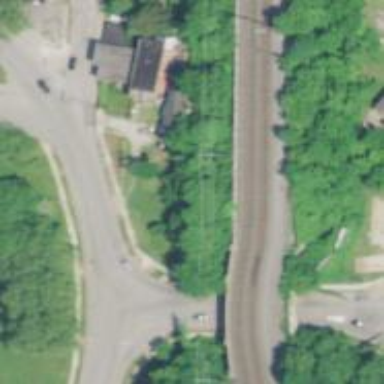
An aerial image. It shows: Railway line running on embankment.